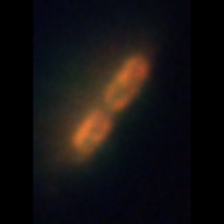
Taxon: Chaetoceros
Group: Diatoms